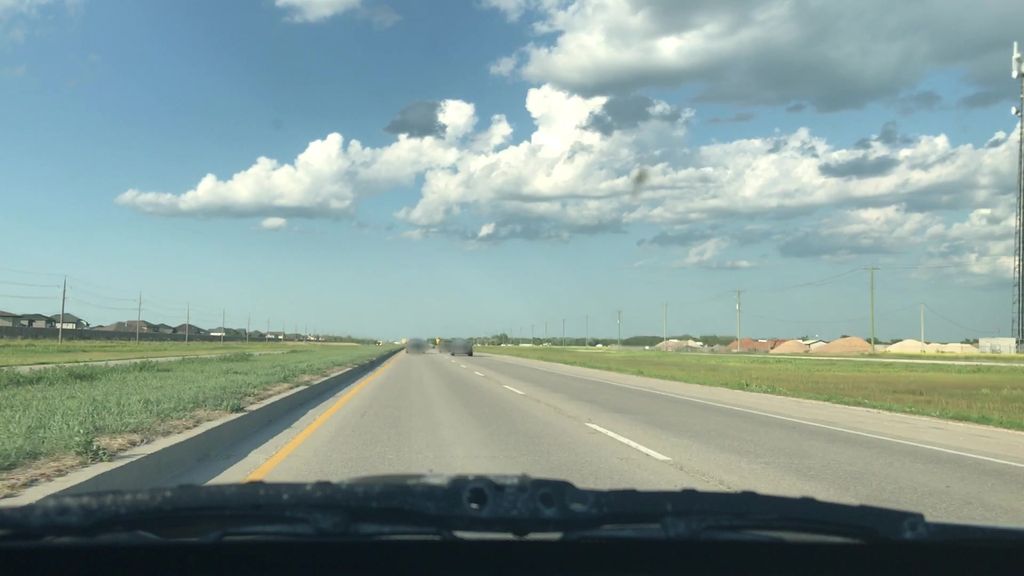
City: winnipeg